Question: I am making requests from to . 3 requests will be sent, the first is authentication via POST where a session will be set on the receiving server, two will be the GET requests to the REST action of choice and three will be the close call to unset the session by POST.
Below is a quick mock up of what is desired:

I can set the session from request one but when the second GET request is sent I think the Session no longer exists. How do I persist that session until the third request to unset it is sent?
'''
public function sendRestRequest($action, $params= array(), $method = 'GET')
{
try {
// Authenticate request
$this->sendAuthenticateRequest();
$this->client->setUri('https://product1/controller/'.$action);
// Set post parameter to the authentication token
$this->setRequestParams($params, false, 'GET');
// Make request
$restRequest = $this->client->request($method);
// Get response
$restResponse = $restRequest->getBody();
$this->debugging = 0;
if ($this->debugging == 1) {
echo '<b>Rest Request:</b>';
echo '<pre>';
echo $restRequest;
echo '<pre>';
echo '<b>Rest Response:</b>';
echo '<pre>';
echo $restResponse;
echo '<pre>';
}
// Check the request was successful
if ($restRequest->getStatus() != 200) {
throw new Zend_Exception('The request returned a '.$restRequest->getStatus().' status code');
}
// Clear parameters so another request can be sent
$this->client->resetParameters();
// Close request
$this->closeRequest();
return $restResponse;
} catch (Zend_Exception $e) {
$this->setError(500, $e->getMessage());
$this->generateXml();
}
}
'''
'''
public function authenticationIn($passPhrase)
{
try {
if (!isset($passPhrase)) {
throw new Zend_Rest_Exception('No authentication key is detected.');
}
// Construct pass key from pass phrase and the shared secret
$generatedKey = $this->generateApiKey($passPhrase);
// Get KEY setting value from global_settings
$storedKey = $this->getQuidApiKey();
if ($generatedKey != $storedKey) {
// Bad PASS_PHRASE key send a failed authenticate response
header('HTTP/1.1 500 Application Error');
$authObject = new \stdClass();
$authObject->success = false;
echo json_encode($authObject);
exit;
} else {
// This session needs to persist until the 3rd request to unset it
$_SESSION['auth'] = true;
return true;
}
} catch (Zend_Service_Exception $e) {
$this->setError(500, $e->getMessage());
$this->generateXml();
}
}
'''
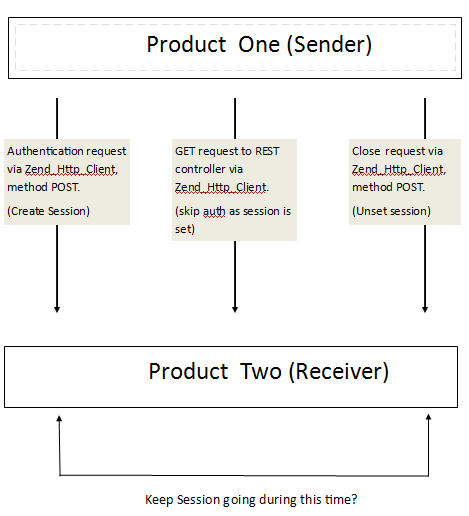
Answer: From the client's perspective it's just the cookie(s) that need to be preserved between requests. Take a look at the cookie jar functionality: <URL>.